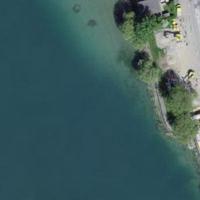
EUNIS habitat code: 14
Species observed at this site:
Perca fluviatilis